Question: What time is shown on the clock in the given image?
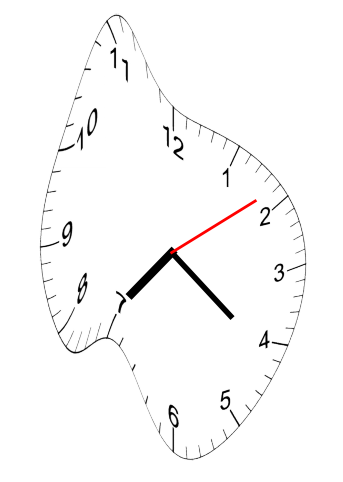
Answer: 07:21:09